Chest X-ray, AP view. Patient: 71 years old, sex M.
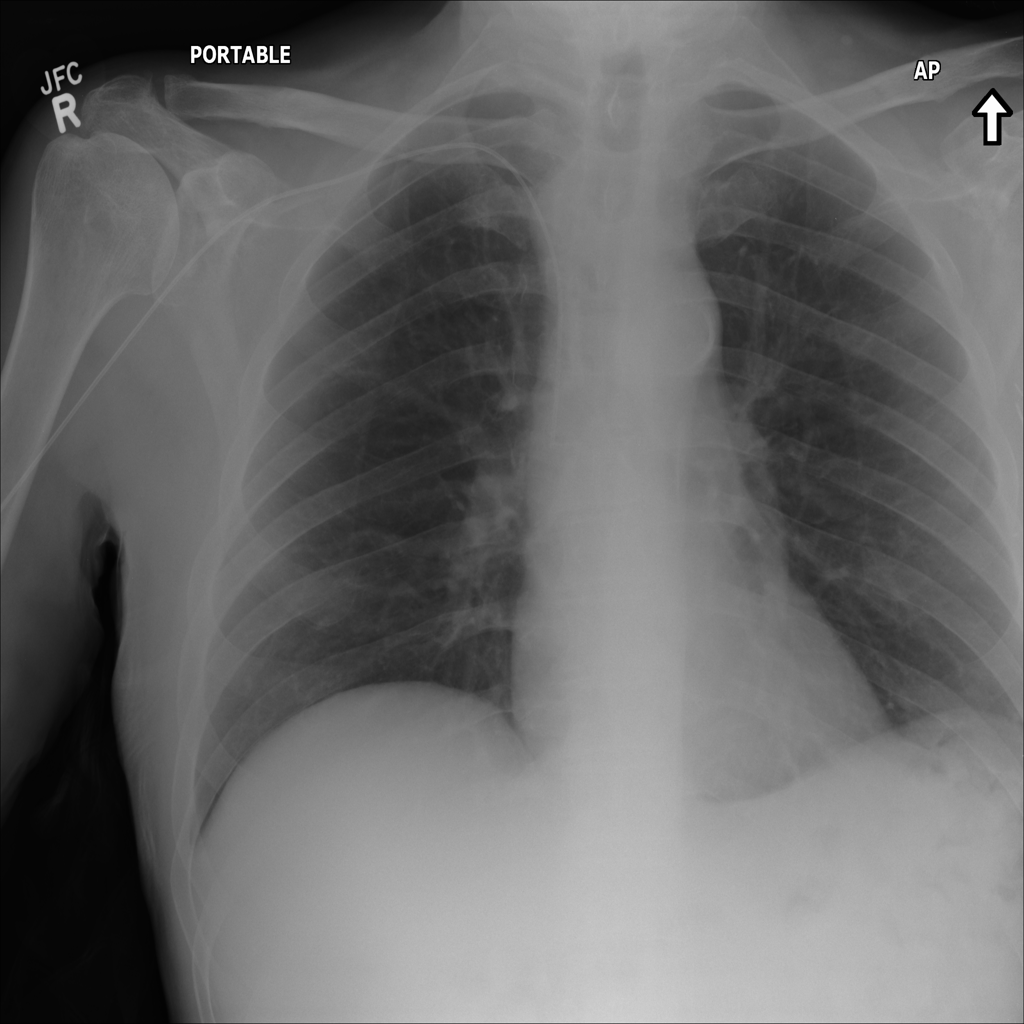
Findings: No Finding